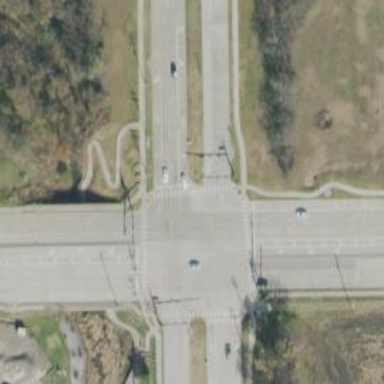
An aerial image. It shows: Marked footway crossing with zebra markings.